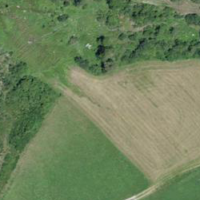
EUNIS habitat code: 24
Species observed at this site:
Sambucus racemosa